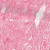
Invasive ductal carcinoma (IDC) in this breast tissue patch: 0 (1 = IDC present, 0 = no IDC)